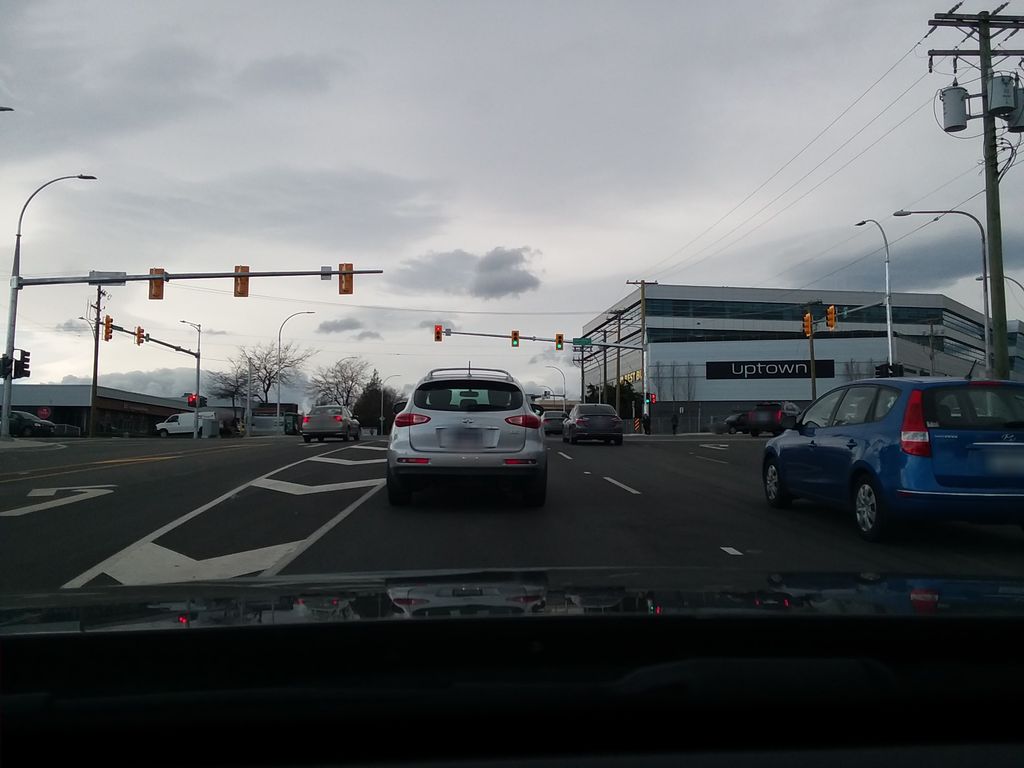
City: victoria